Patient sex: M
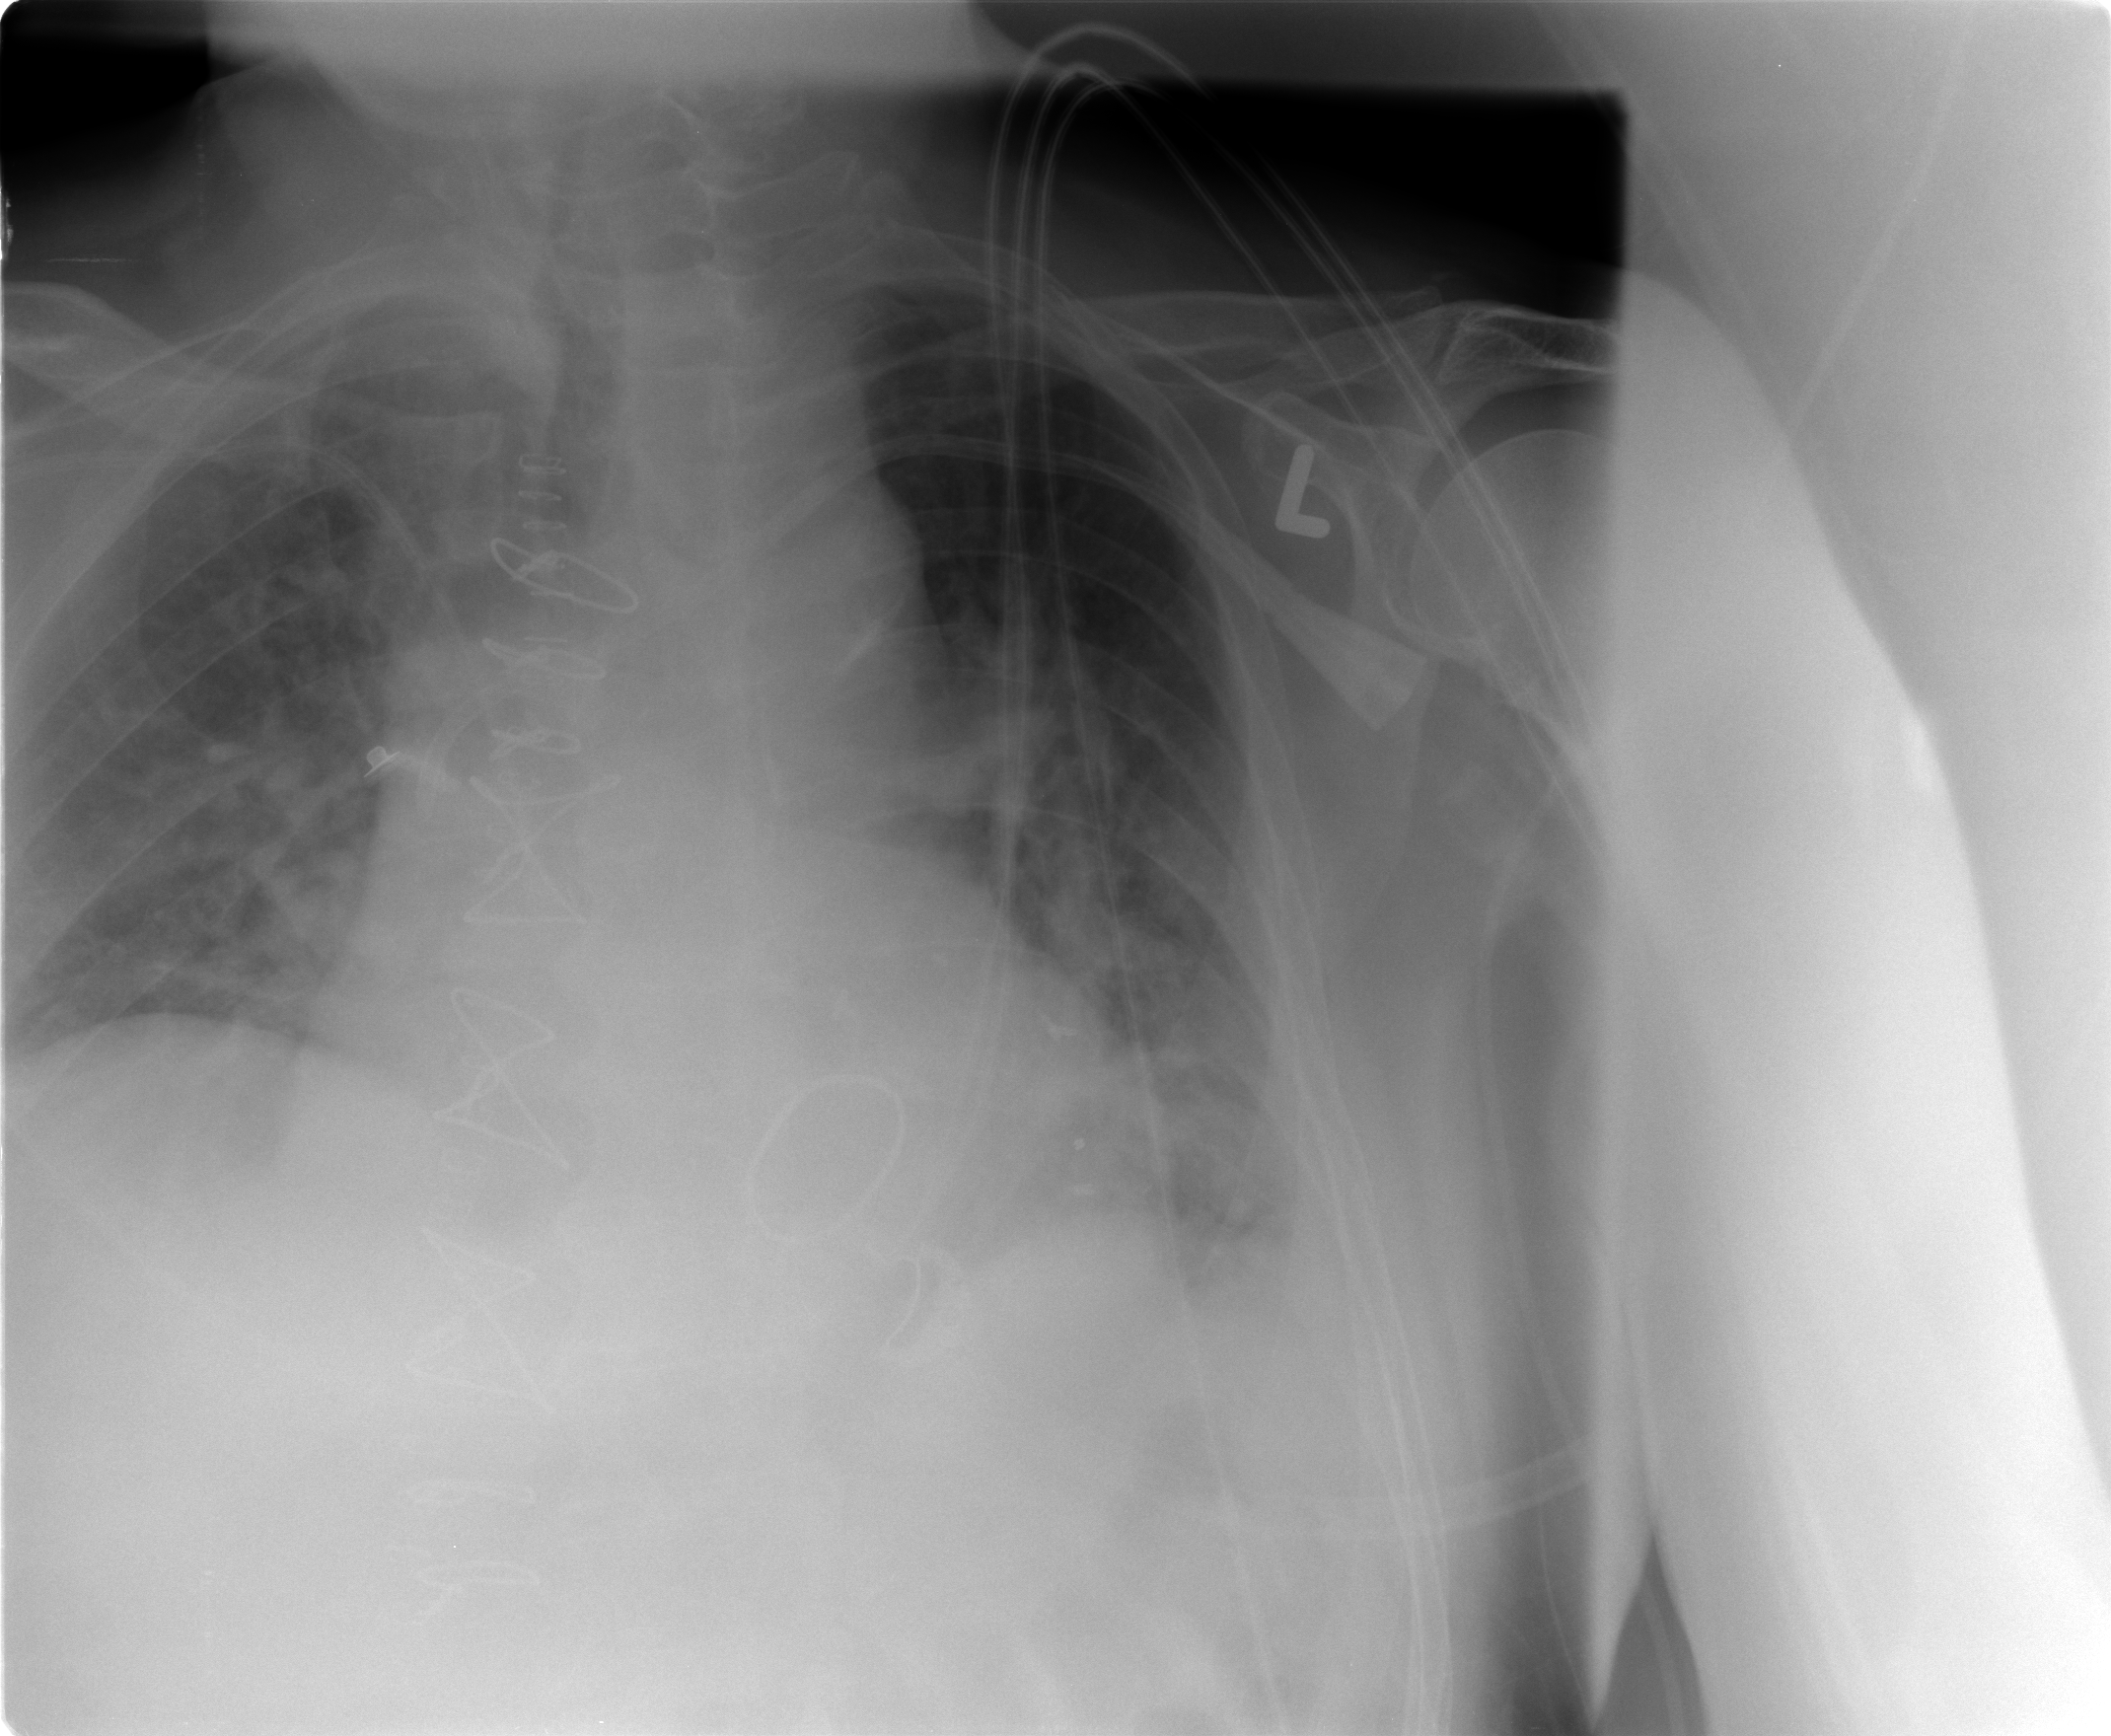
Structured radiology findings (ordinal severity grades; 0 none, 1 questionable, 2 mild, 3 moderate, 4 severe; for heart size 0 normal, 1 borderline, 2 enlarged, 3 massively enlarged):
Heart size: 2
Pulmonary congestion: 2
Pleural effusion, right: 2
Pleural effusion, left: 2
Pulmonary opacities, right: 1
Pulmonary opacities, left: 1
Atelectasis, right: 2
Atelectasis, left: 2